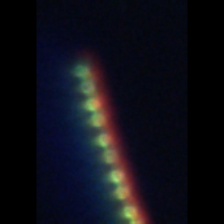
Taxon: Skeletonema
Group: Diatoms